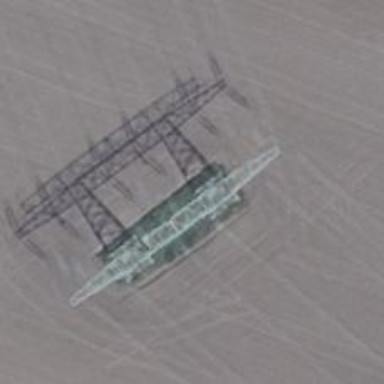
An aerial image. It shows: Power tower.